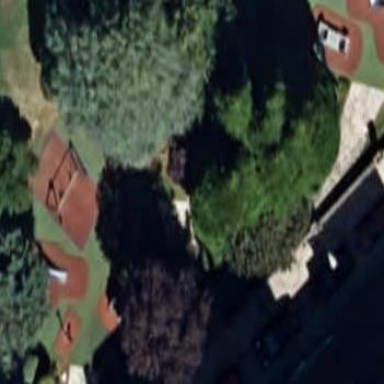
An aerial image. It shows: Playground area for leisure land.